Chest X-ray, PA view. Patient: 46 years old, sex M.
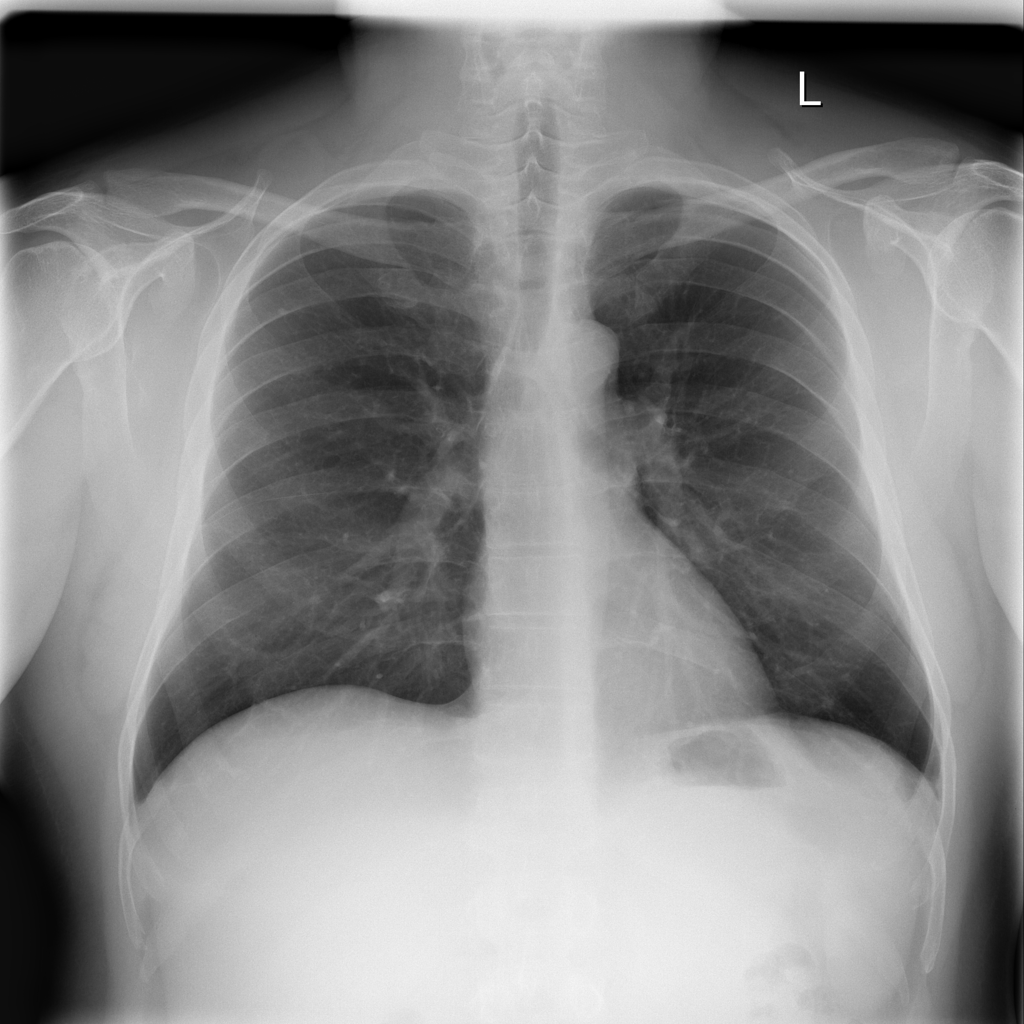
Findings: No Finding